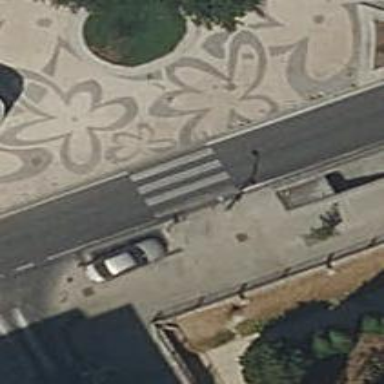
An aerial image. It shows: Uncontrolled crossing on the road.